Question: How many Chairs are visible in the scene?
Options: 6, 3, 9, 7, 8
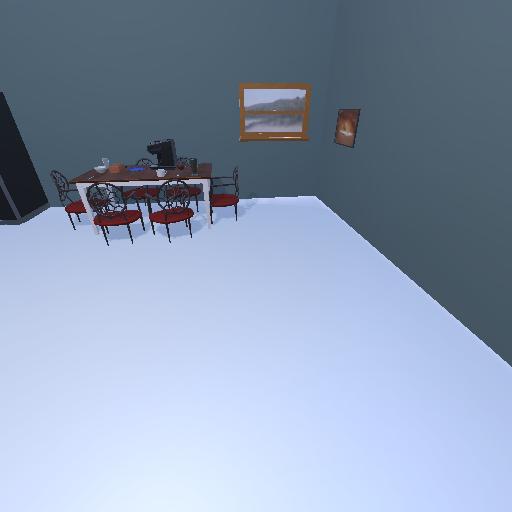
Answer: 6